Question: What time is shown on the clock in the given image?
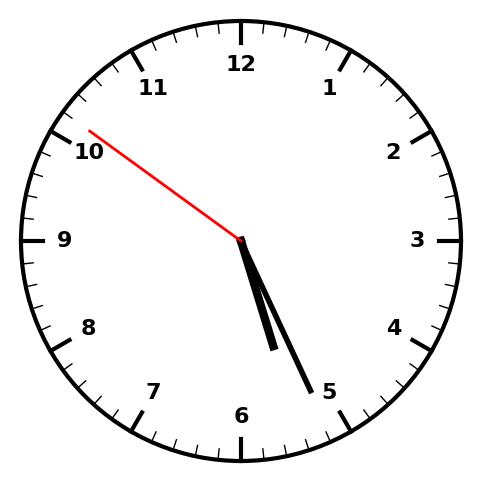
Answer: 05:25:51